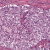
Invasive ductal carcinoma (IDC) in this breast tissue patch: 1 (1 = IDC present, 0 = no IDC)